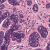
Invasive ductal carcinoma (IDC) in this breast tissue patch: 0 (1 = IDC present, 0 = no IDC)